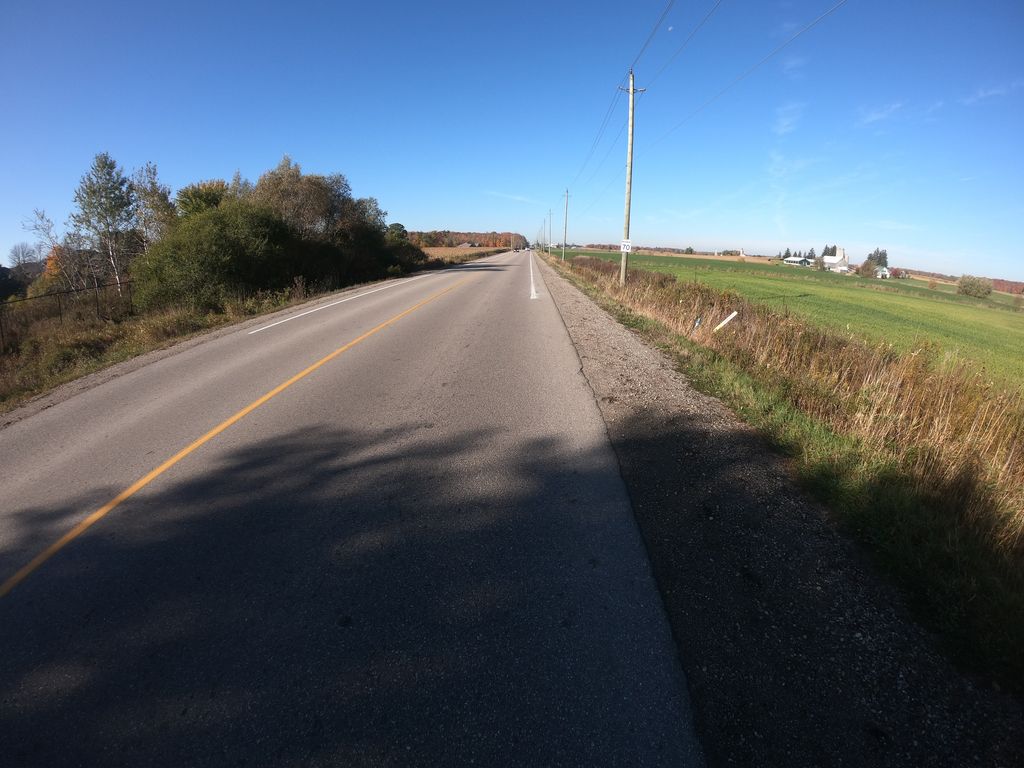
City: kitchener-waterloo